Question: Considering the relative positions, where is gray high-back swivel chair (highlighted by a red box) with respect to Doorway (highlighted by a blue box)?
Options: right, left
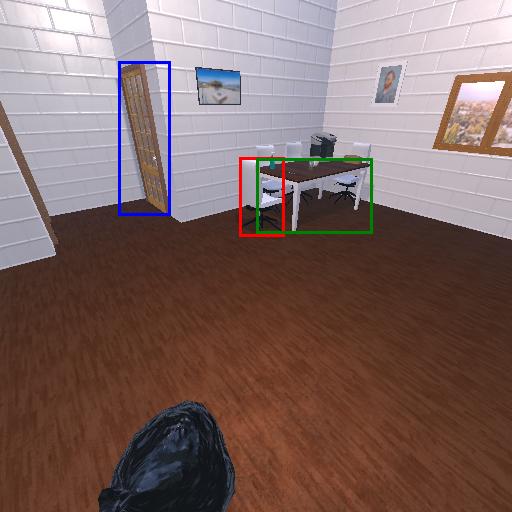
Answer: right